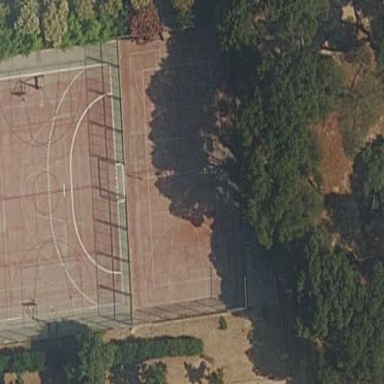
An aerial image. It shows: Tennis court on pitch designated for leisure land.